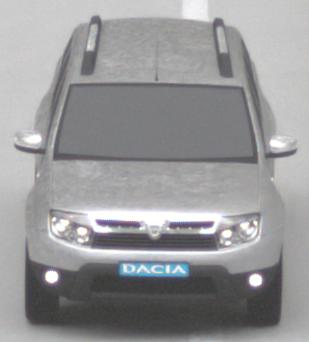
Make: Dacia
Model: Duster dCi 110 FAP
Detailed model: Duster (I)
Model produced from: 2010/06
Model produced until: 2013/11
Doors: 5
Color: white
Road condition: dry road
Daytime: morning or afternoon
Contrast: low contrast